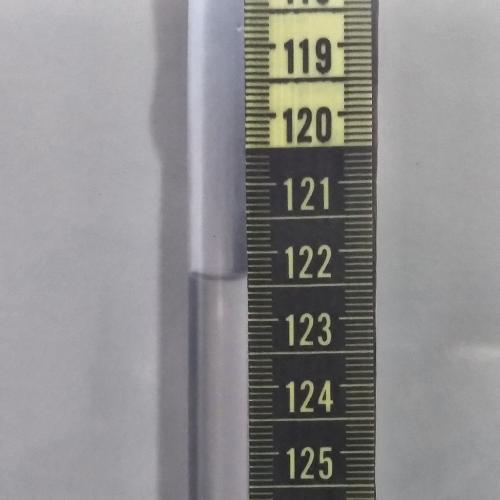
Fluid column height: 122.4 cm